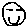
Label: smiley face